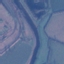
Label: River